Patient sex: M
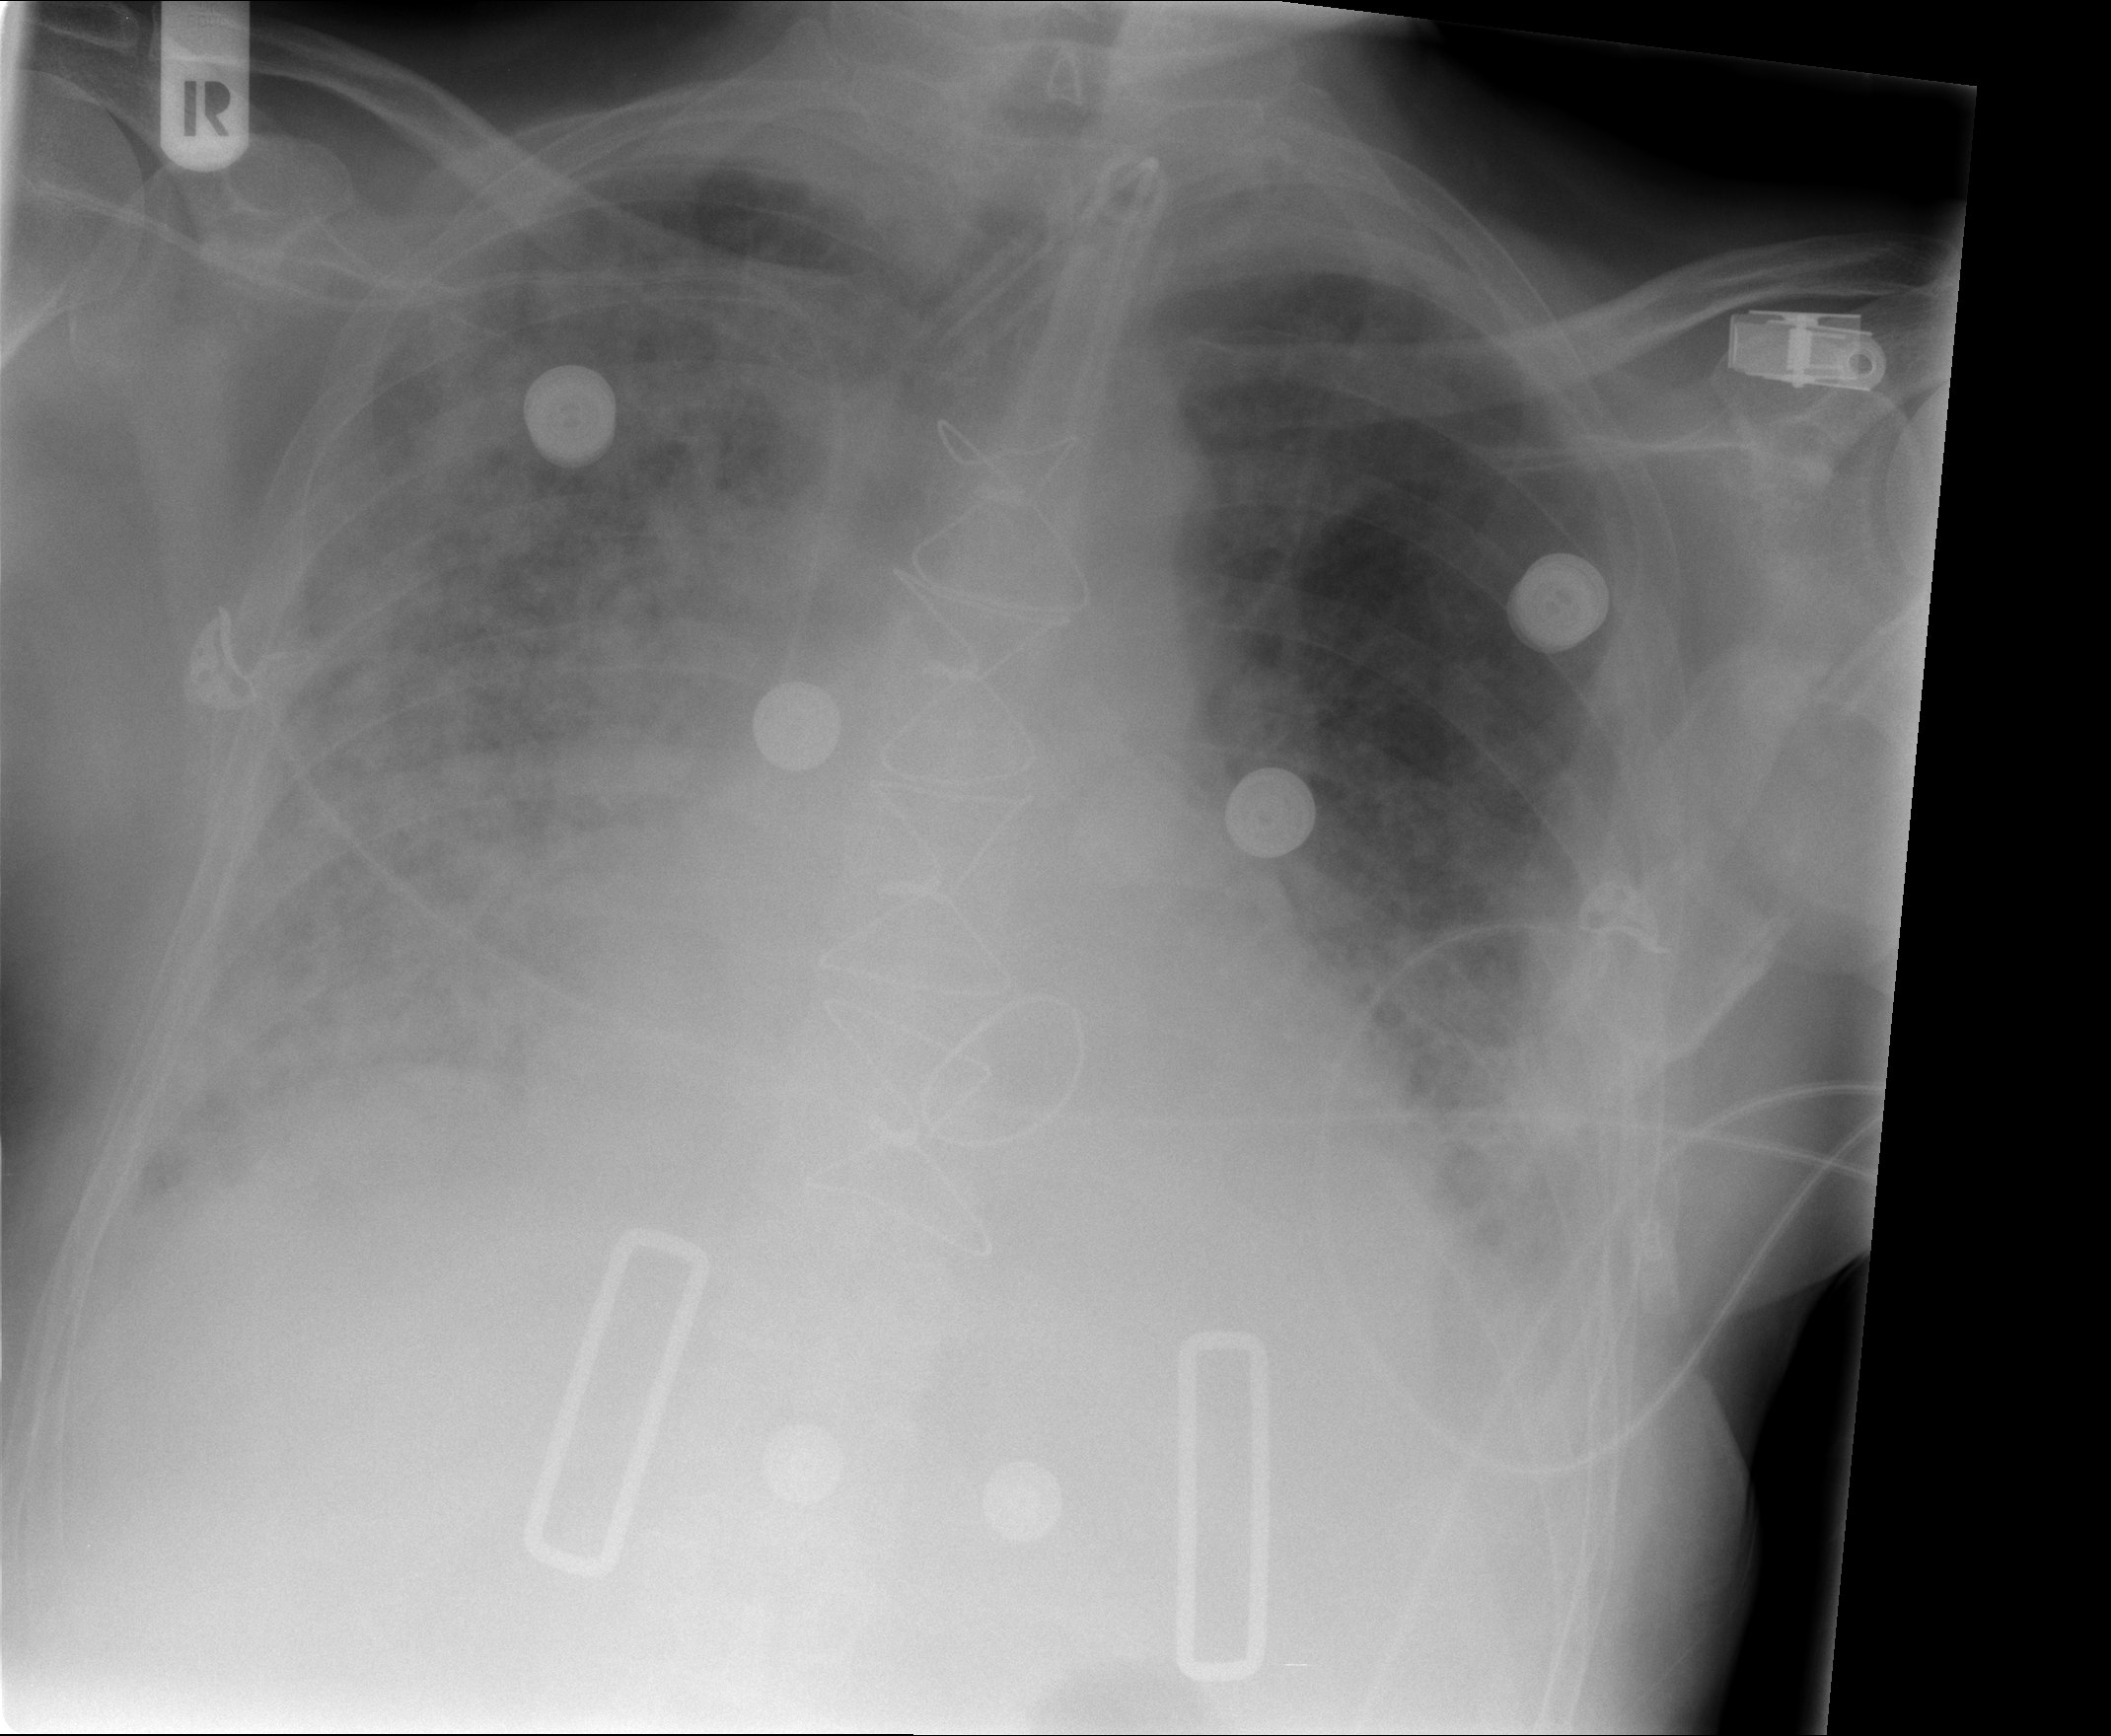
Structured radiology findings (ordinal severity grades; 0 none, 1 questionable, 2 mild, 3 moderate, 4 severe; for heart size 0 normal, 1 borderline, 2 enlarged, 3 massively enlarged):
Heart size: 2
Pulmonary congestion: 3
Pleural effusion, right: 2
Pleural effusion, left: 2
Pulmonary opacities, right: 4
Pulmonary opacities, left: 3
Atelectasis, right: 4
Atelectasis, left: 2